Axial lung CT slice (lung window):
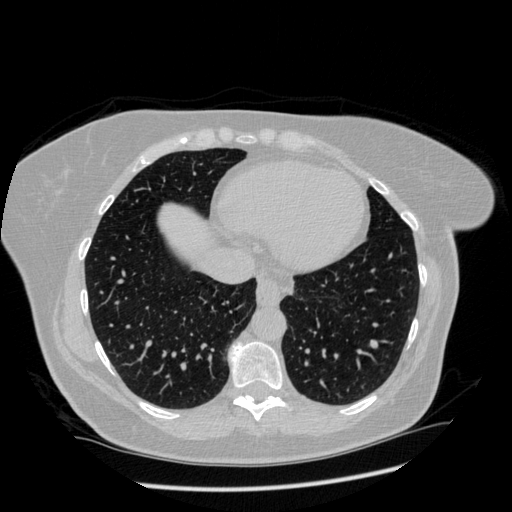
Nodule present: no